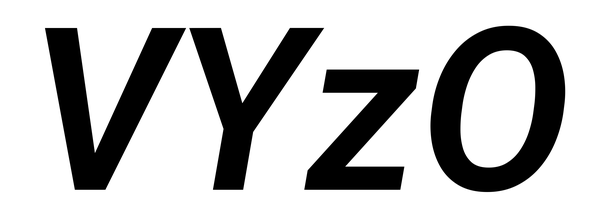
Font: Roboto-Italic_SemiBold_Italic